Chest X-ray:
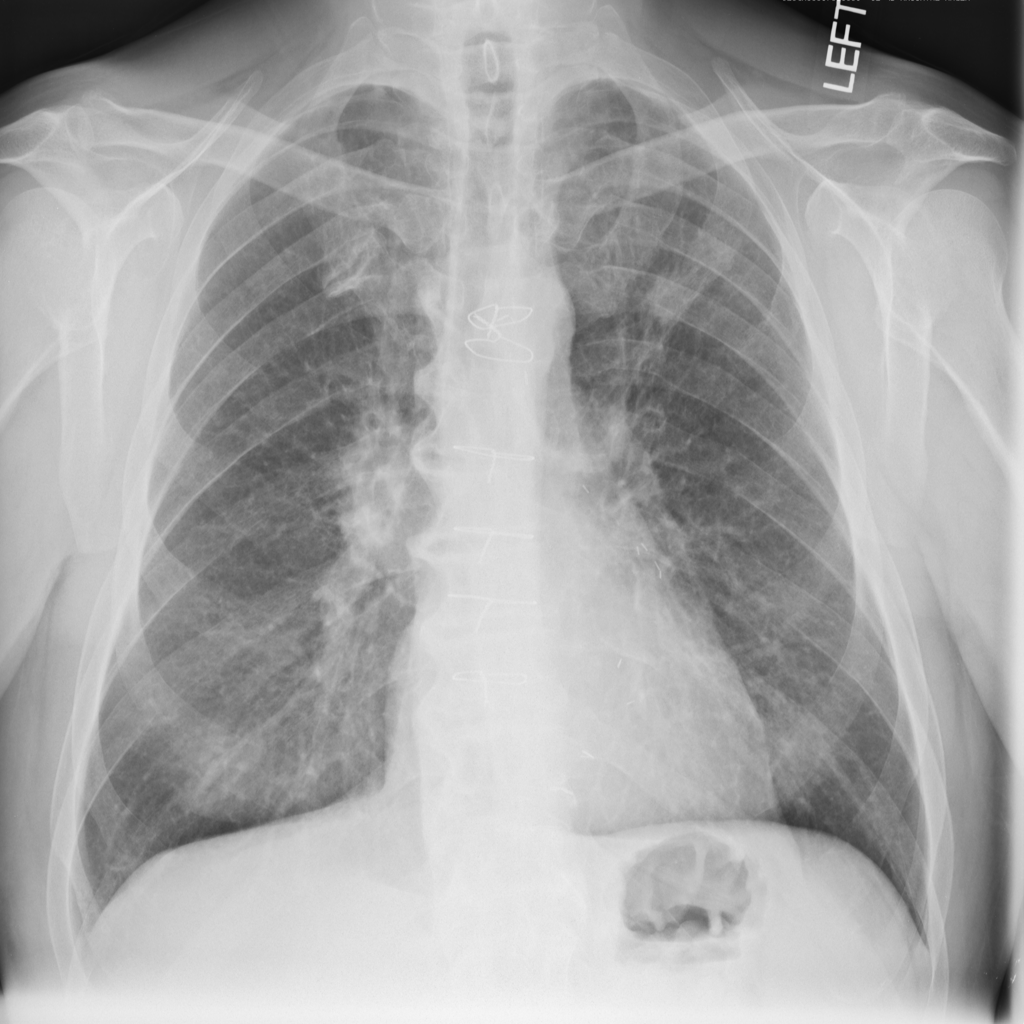
No abnormal finding: yes